Field crop: maize
Growth stage: 2
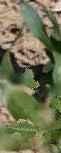
Species: maize